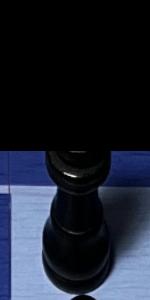
Label: King_Black